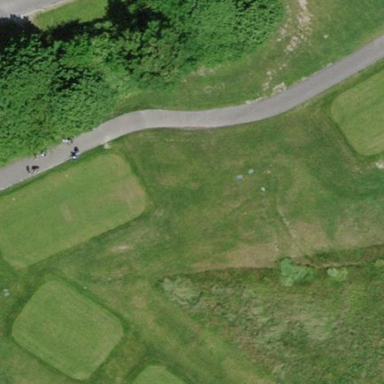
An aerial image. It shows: Grassy area designated as golf tee.